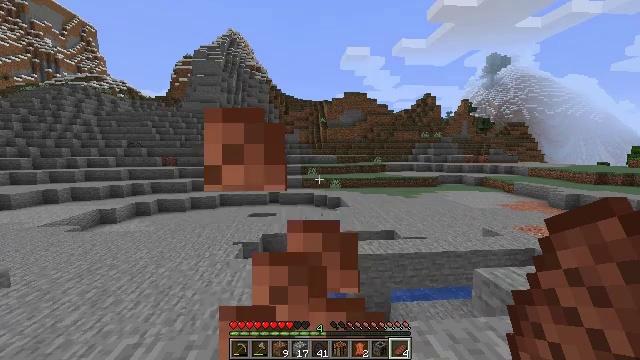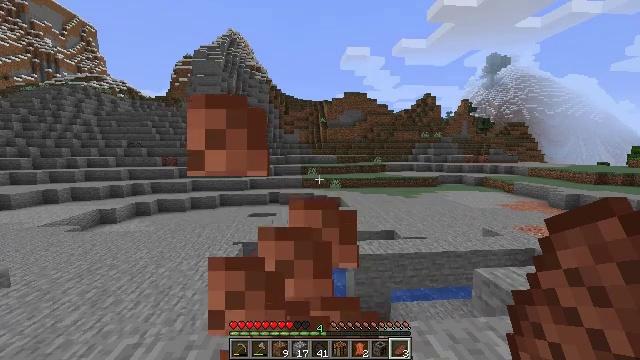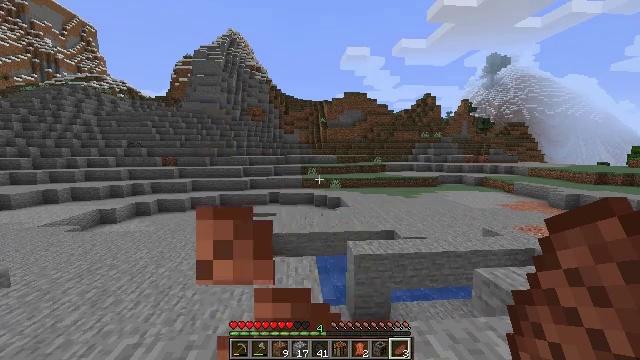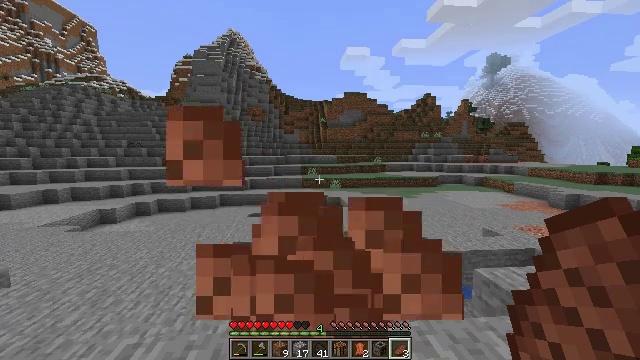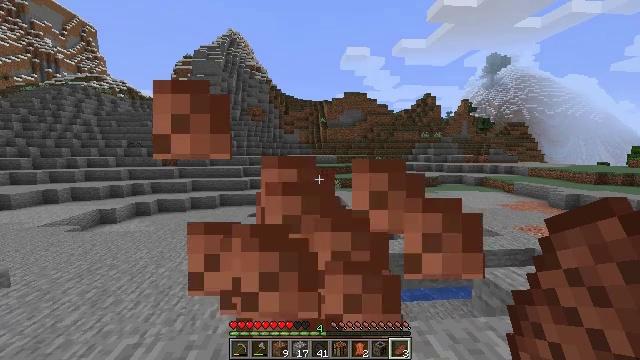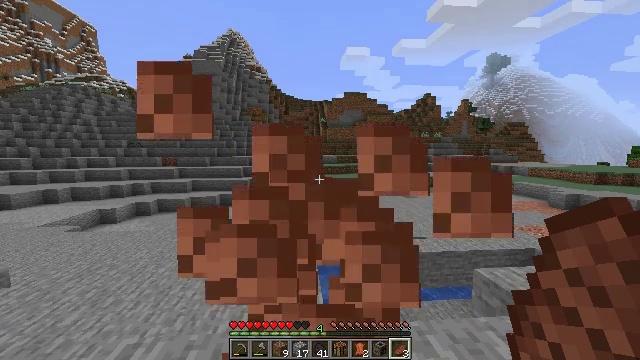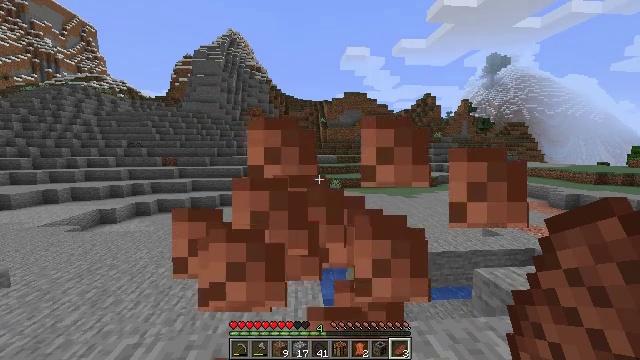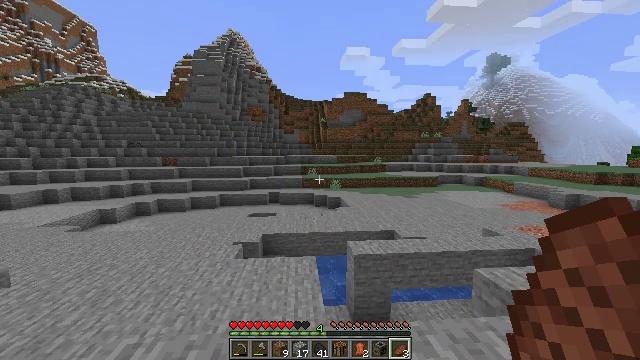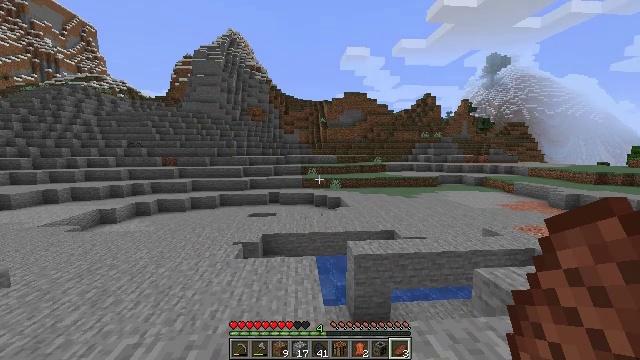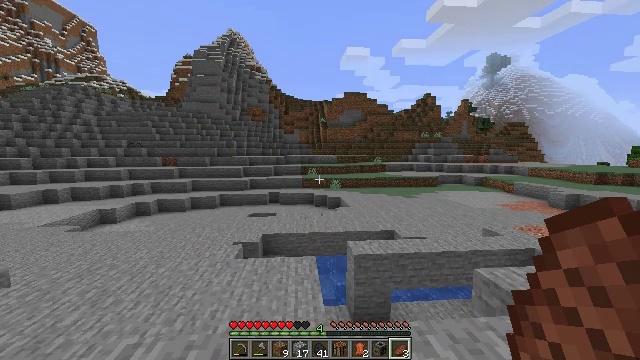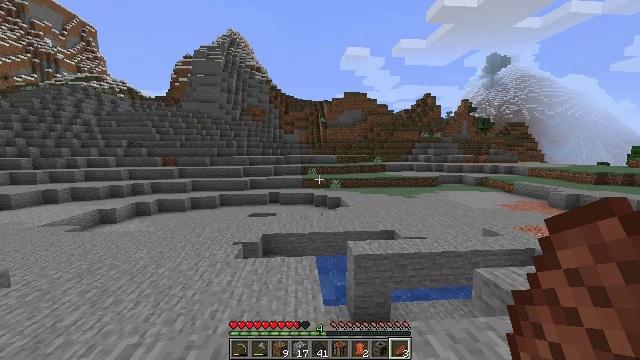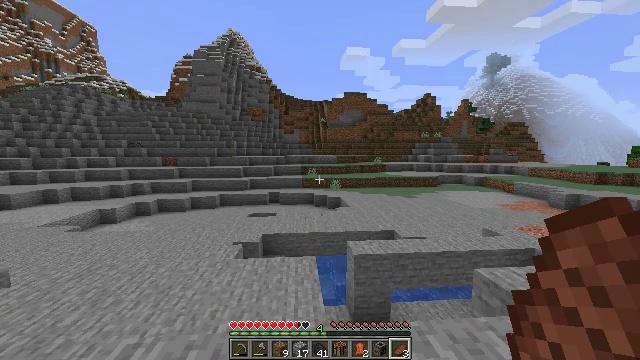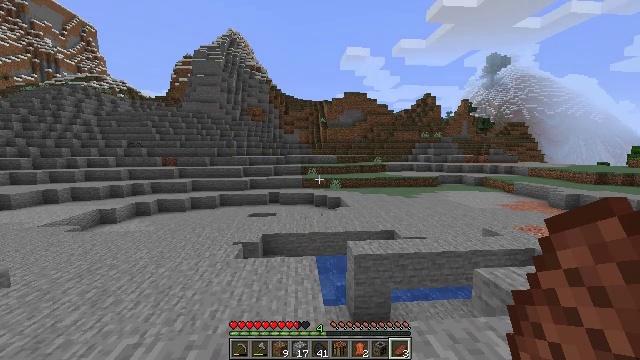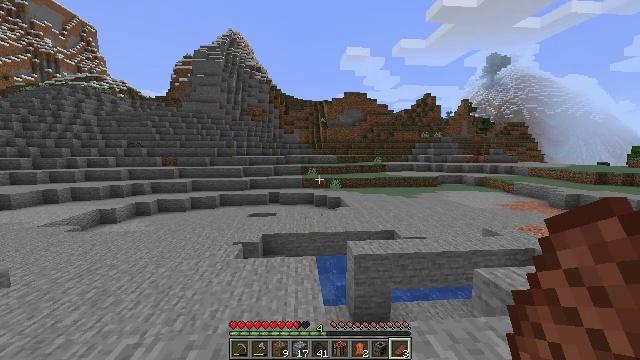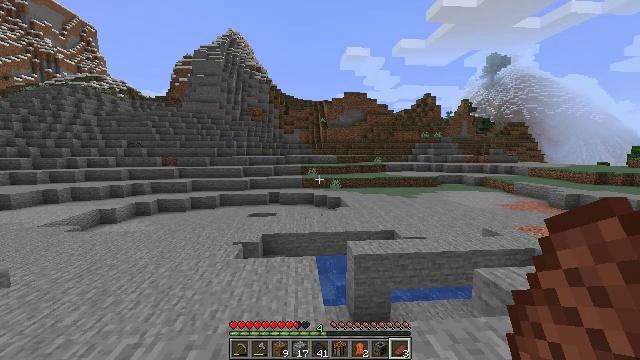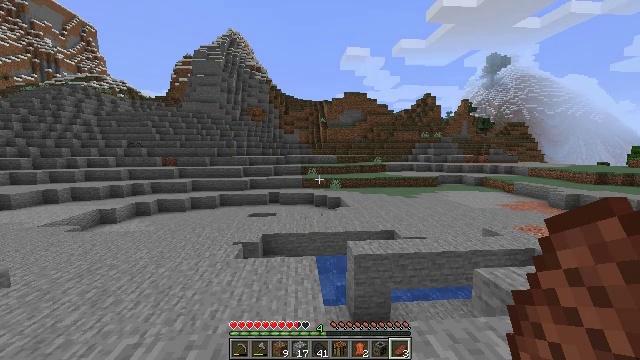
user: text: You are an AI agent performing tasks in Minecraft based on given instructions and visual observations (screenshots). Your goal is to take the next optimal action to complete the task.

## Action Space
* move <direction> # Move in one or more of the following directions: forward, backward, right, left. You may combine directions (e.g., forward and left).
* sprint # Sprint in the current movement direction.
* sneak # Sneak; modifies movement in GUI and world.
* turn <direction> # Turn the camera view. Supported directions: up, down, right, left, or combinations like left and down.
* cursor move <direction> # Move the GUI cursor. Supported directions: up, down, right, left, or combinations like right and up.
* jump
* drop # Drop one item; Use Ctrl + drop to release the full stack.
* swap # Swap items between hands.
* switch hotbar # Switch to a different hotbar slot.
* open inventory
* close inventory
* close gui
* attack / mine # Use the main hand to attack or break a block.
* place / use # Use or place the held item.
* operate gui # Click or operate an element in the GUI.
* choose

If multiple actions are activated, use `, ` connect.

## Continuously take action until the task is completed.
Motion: motion action
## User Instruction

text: Remove a peony from the inventory.
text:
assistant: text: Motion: use / place
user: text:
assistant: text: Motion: use / place
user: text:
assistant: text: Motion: use / place
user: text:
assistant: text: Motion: use / place
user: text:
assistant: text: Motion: use / place
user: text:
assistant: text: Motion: use / place
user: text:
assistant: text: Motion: no_op
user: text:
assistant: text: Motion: no_op
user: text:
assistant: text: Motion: no_op
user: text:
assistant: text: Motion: no_op
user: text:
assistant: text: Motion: no_op
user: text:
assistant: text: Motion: no_op
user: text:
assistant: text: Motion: no_op
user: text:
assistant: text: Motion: no_op
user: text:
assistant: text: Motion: no_op
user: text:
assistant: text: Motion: no_op
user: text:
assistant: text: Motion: no_op
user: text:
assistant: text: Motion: no_op
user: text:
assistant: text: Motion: no_op
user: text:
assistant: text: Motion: no_op
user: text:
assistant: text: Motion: no_op
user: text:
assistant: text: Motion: no_op
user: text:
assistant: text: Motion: no_op
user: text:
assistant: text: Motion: no_op
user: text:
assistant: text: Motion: no_op
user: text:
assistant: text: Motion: no_op
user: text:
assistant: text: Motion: no_op
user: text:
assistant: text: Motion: no_op
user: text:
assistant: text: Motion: no_op
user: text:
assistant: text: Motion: no_op